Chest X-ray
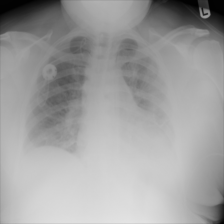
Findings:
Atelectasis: negative
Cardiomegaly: negative
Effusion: negative
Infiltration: negative
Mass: negative
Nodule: negative
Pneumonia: negative
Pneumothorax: negative
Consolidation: negative
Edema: negative
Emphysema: negative
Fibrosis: negative
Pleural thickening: negative
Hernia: negative